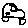
Label: car